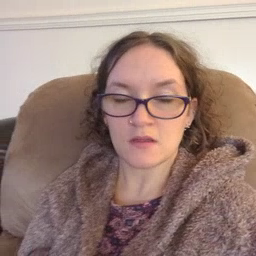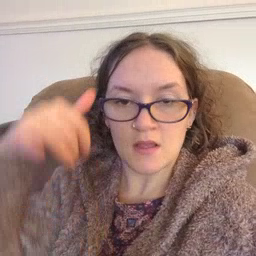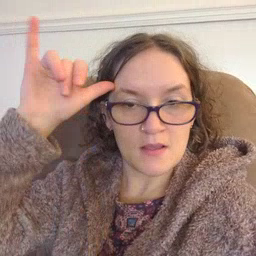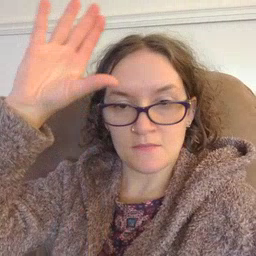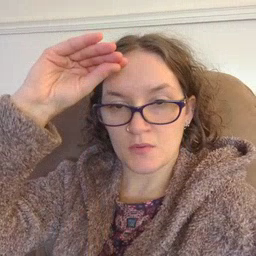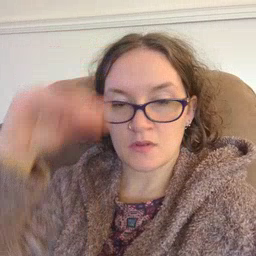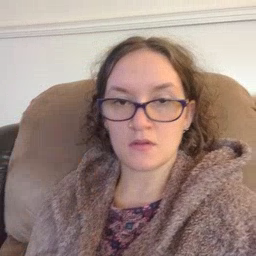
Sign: cowboy